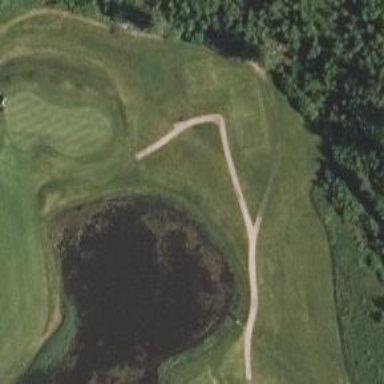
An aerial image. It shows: Path used for both walking and golf.